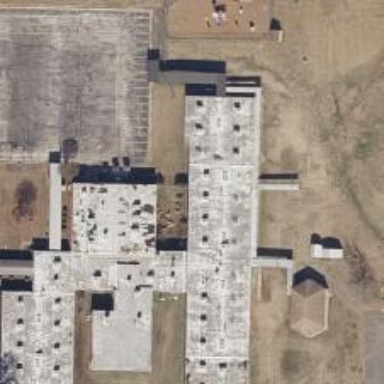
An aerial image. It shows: School.